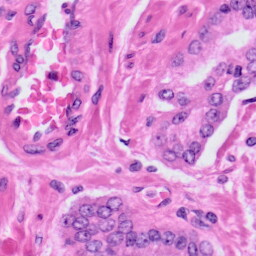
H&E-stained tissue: Prostate